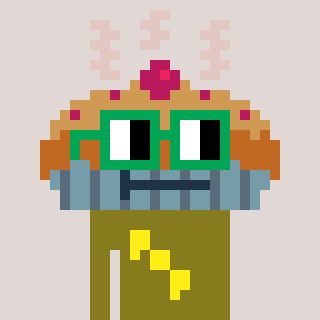
a pixel art character with square green glasses, a pie-shaped head and a gunk-colored body on a warm background